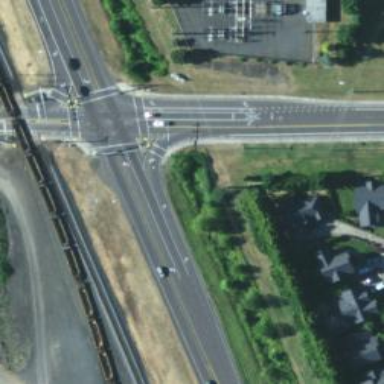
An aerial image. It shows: Secondary link road.